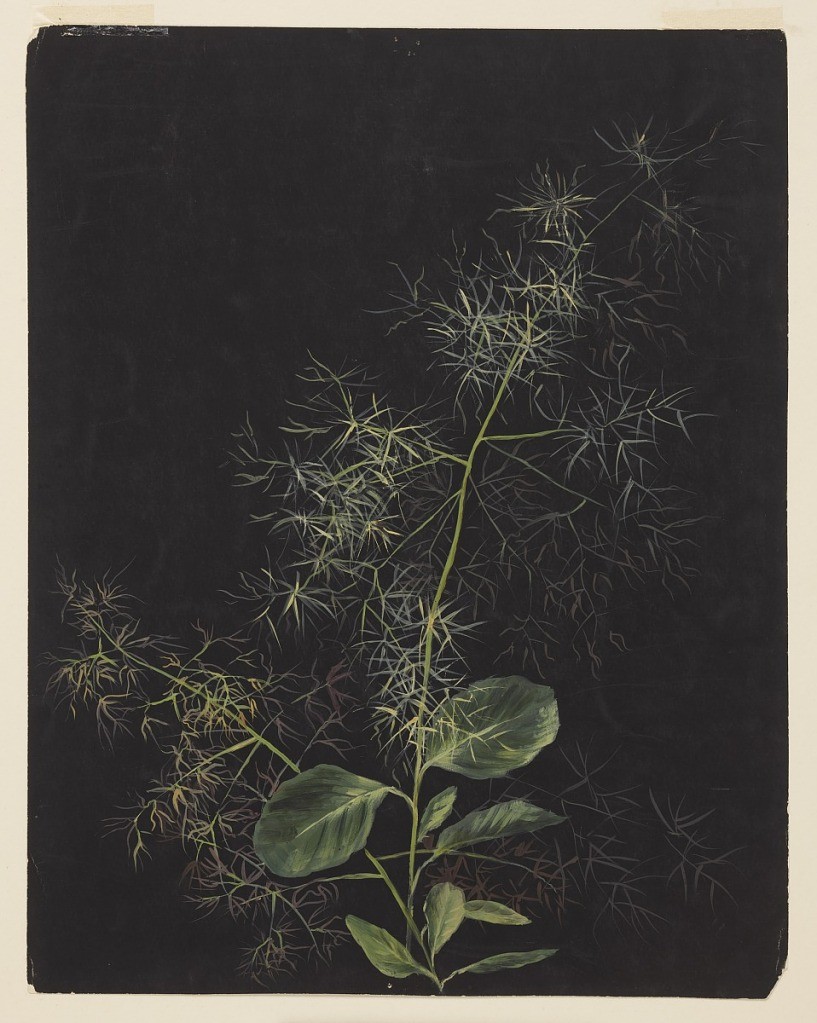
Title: Study of Plant, Possibly Tufted Hairgrass
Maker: Sophia L. Crownfield, American, 1862–1929
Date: ca. 1890
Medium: Brush and oil on black paper
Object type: Drawing
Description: Vertical sheet depicting grasses and leaves.